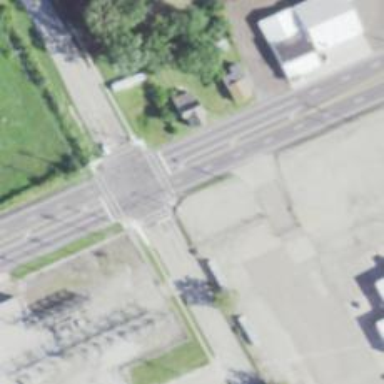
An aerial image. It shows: Tertiary road with asphalt surface and sidewalk on the left.